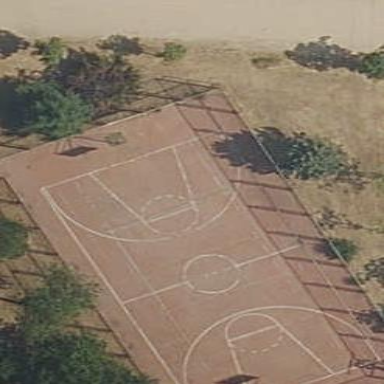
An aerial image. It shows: Concrete basketball court in pitch area.